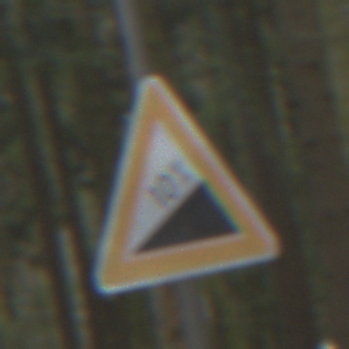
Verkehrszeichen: Steigung10
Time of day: Midday
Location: Outdoor (Nature)
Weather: Overcast
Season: NotSpecified
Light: Natural